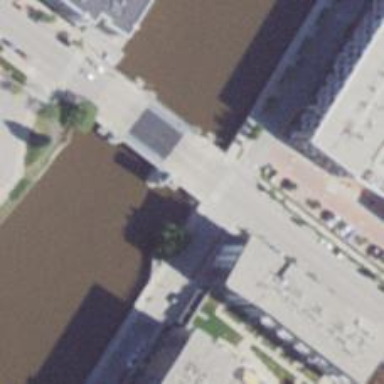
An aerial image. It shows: Lift bridge over footway.